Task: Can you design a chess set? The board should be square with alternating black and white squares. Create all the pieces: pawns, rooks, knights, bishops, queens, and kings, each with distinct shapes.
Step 2733:
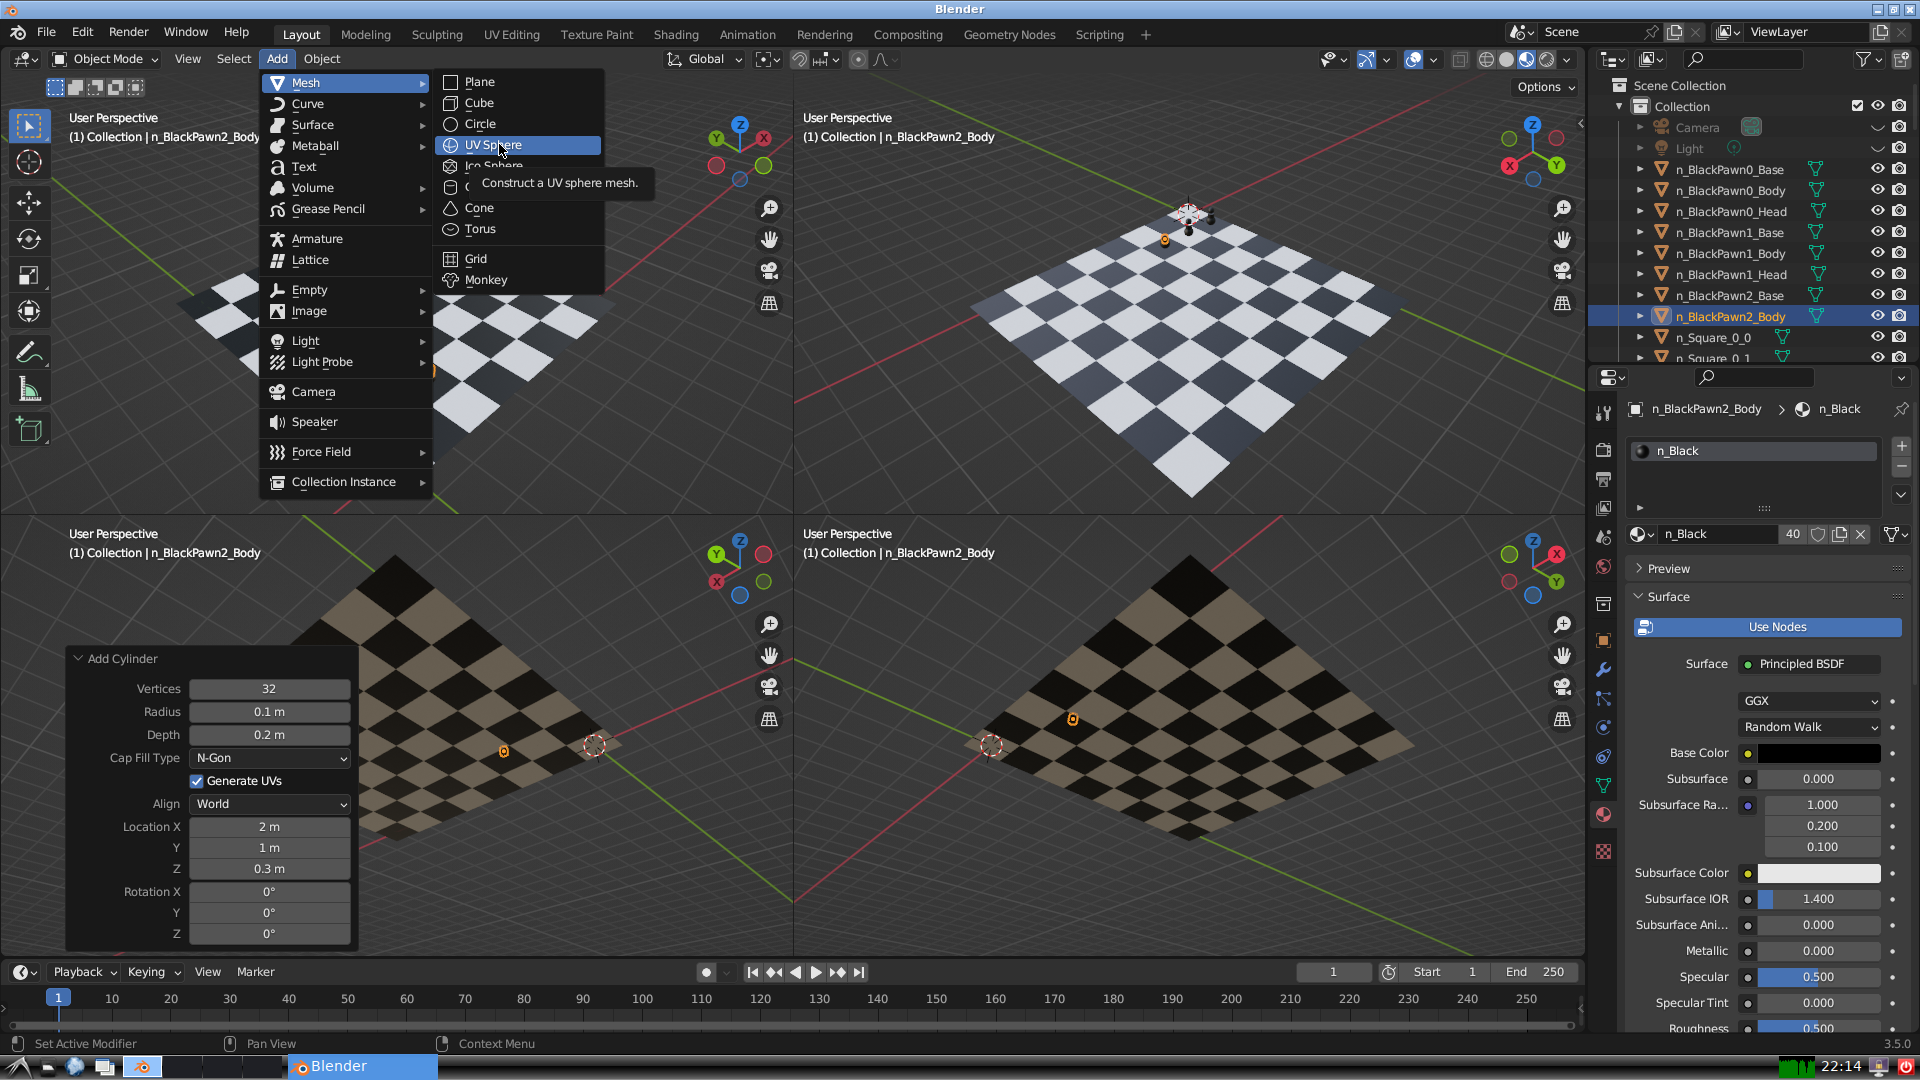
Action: click: no